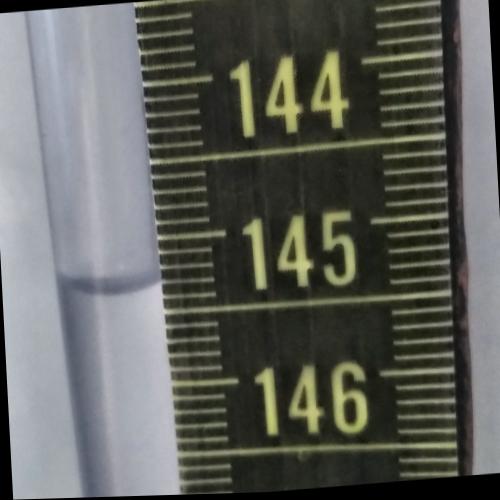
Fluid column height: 145.3 cm